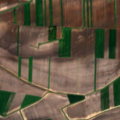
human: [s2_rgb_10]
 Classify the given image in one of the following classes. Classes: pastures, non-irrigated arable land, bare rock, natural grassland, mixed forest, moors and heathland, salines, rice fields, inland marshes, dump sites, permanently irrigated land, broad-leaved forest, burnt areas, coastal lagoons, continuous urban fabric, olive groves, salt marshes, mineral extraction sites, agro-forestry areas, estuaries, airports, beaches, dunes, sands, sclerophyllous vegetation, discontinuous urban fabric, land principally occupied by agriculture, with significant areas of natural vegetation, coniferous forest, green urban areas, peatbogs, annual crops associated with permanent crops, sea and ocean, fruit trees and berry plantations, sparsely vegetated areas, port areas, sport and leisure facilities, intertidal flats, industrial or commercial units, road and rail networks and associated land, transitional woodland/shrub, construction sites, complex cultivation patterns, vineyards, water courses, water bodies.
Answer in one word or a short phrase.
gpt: non-irrigated arable land